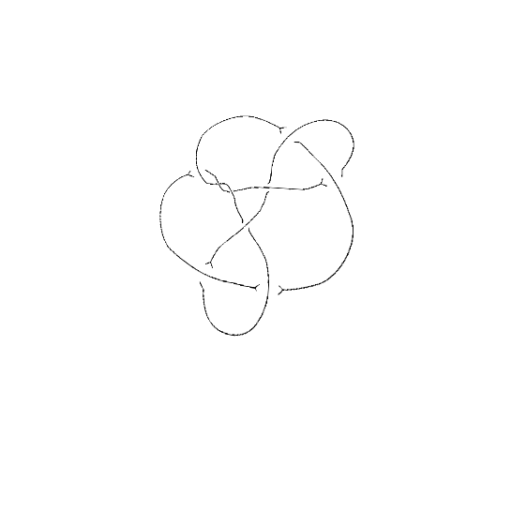
Crossing number: 9